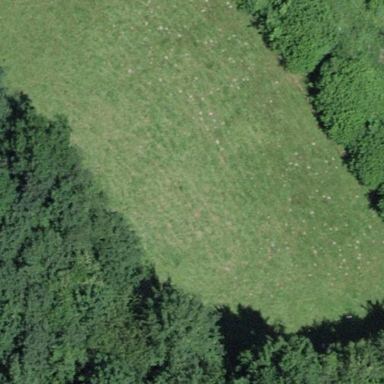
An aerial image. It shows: Beautiful meadow.